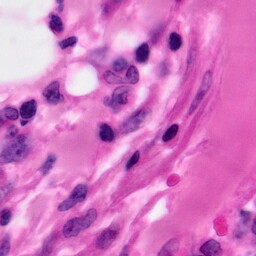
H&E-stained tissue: Pancreatic